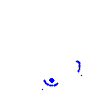
Particle: electron